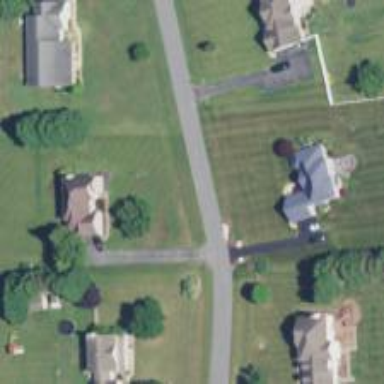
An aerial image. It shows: Driveway.